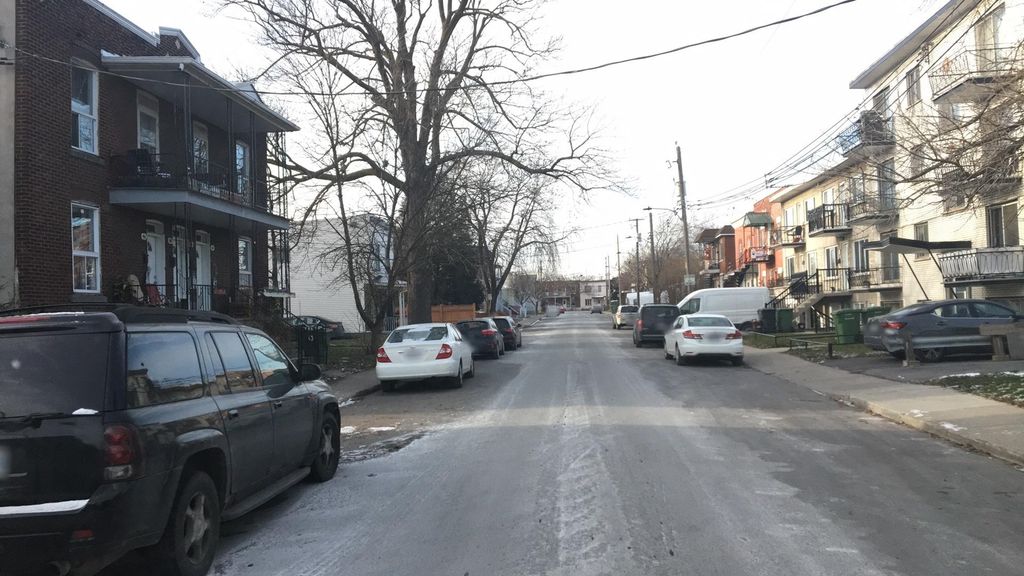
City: montreal